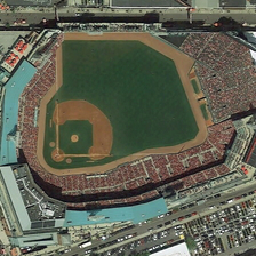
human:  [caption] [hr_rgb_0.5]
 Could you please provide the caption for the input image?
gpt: The side of the baseball field was full of spectators, and the parking lot nearby was empty.

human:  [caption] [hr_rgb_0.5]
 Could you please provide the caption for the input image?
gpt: The baseball field side was full of spectators, and the parking lot next door was empty.

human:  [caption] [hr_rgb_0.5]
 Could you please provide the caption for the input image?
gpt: The side of the stadium was full of spectators and the next parking lot was empty

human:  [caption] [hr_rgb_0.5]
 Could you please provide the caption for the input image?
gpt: One side of the stadium was packed with spectators and empty parking lots.

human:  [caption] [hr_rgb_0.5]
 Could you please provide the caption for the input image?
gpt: One side of the baseball field was packed with spectators and the parking lot next to it was empty